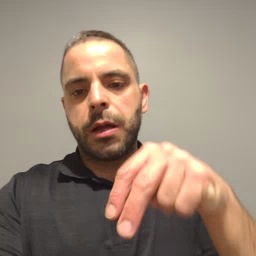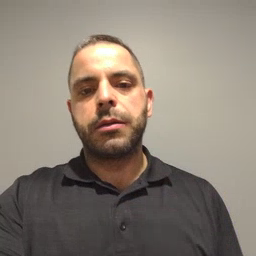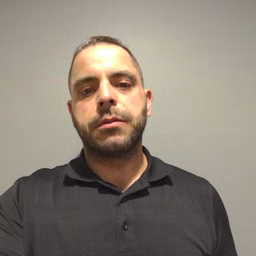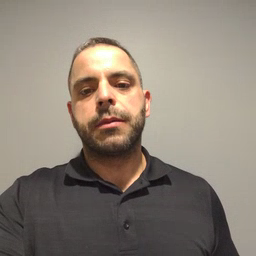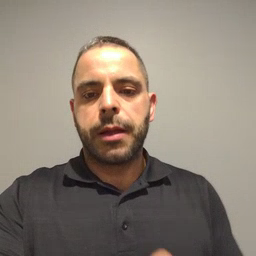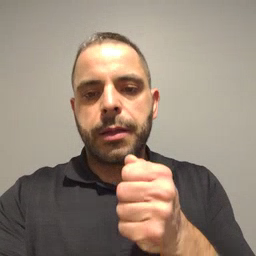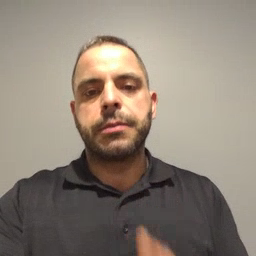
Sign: hide